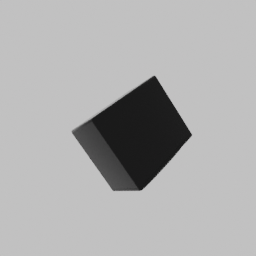
Label: appliances